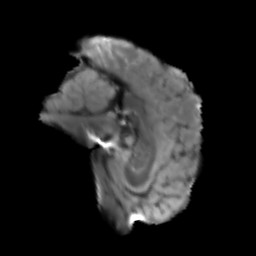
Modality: T2w
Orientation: sagittal
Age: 35
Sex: male
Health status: healthy
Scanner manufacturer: siemens
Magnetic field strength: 3 T
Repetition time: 3.6 s
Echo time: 0.092 s